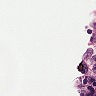
Metastatic tissue present: no